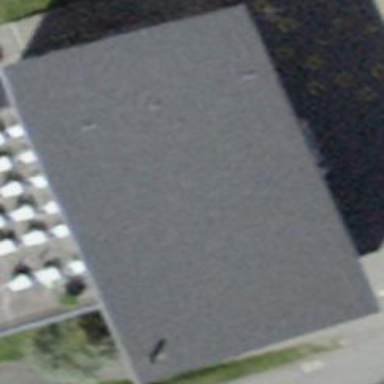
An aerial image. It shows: Hotel building.